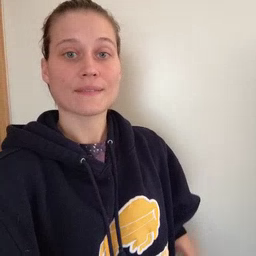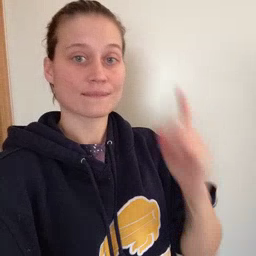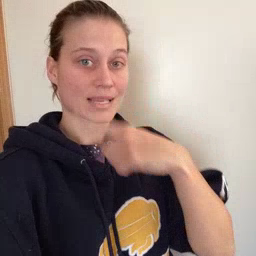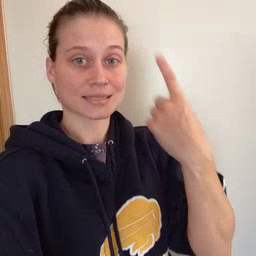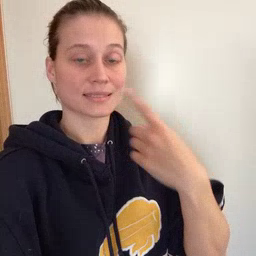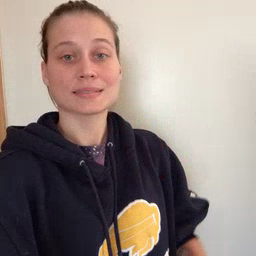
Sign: face